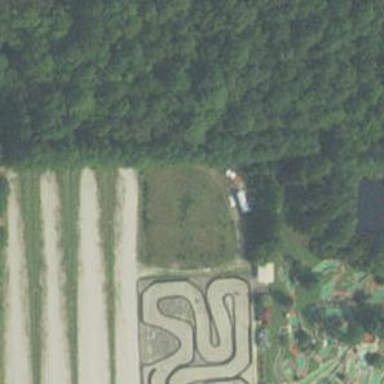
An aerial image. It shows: Paintball pitch for leisure and sport.